Question: I'm being asked to determine whether this dig answer is authoritative or not.
I'd say yes, but I am not too keen on that.
The rationale behind believing it is indeed authoritative is that the 'AUTHORITATIVE SECTION' contains two addresses, that from what one can see from the 'ADDITIONAL SECTION' map to '194.117.22.138' and '10.101.85.6'.
We know that this answer was replied from '194.117.22.138', so it must be the case that the server is authoritative.
Is my reasoning correct or am I taking the wrong approach here?

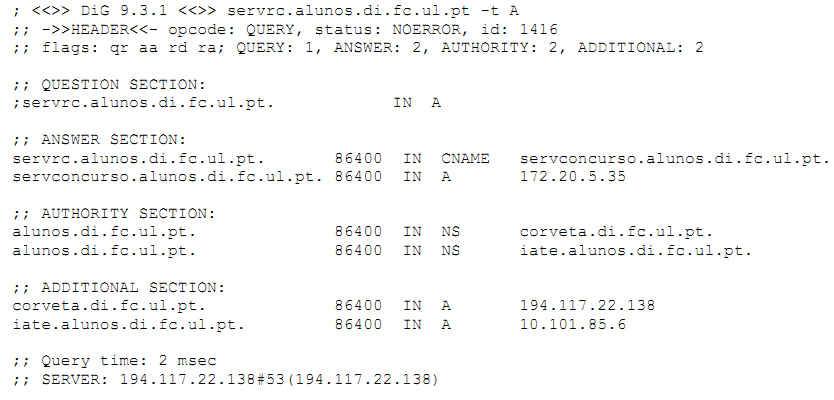
Answer: Please see DNS response flags on the third line of 'dig' output. There is a flag named 'aa' which means "authoritative answer".